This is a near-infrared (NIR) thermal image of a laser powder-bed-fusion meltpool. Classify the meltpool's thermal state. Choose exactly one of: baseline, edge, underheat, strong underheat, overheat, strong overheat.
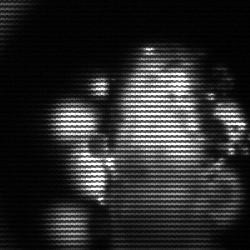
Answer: baseline